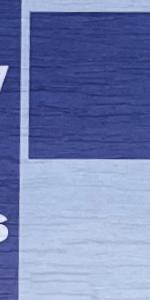
Label: Empty